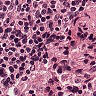
Metastatic tissue present: no